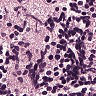
Metastatic tissue present: no